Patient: sex F, age 34
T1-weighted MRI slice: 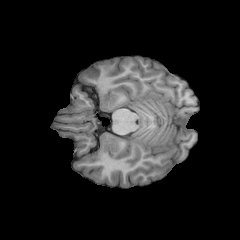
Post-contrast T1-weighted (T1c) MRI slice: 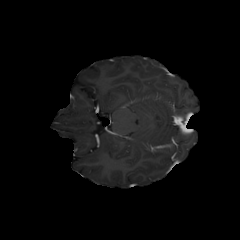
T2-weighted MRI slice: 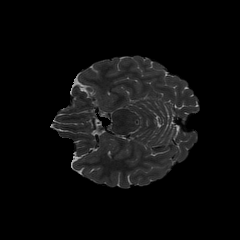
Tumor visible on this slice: no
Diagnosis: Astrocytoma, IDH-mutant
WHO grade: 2